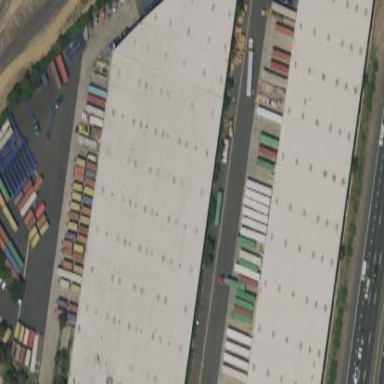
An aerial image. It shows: Warehouse building.